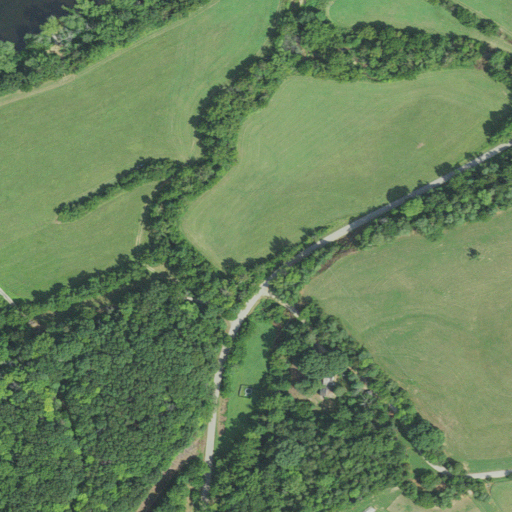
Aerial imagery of valley in Virginia named Negro Den Hollow containing pasture, deciduous forest, mixed forest, evergreen forest, open development, woody wetlands, open water, and low intensity development